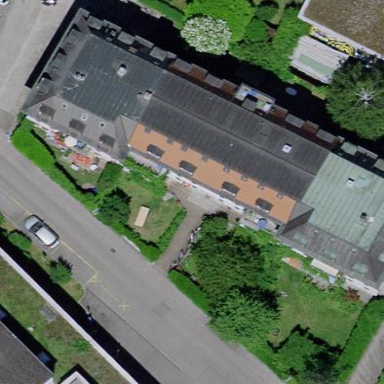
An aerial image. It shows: Building with gambrel roof.